Question: Count the number of objects in the diagram.
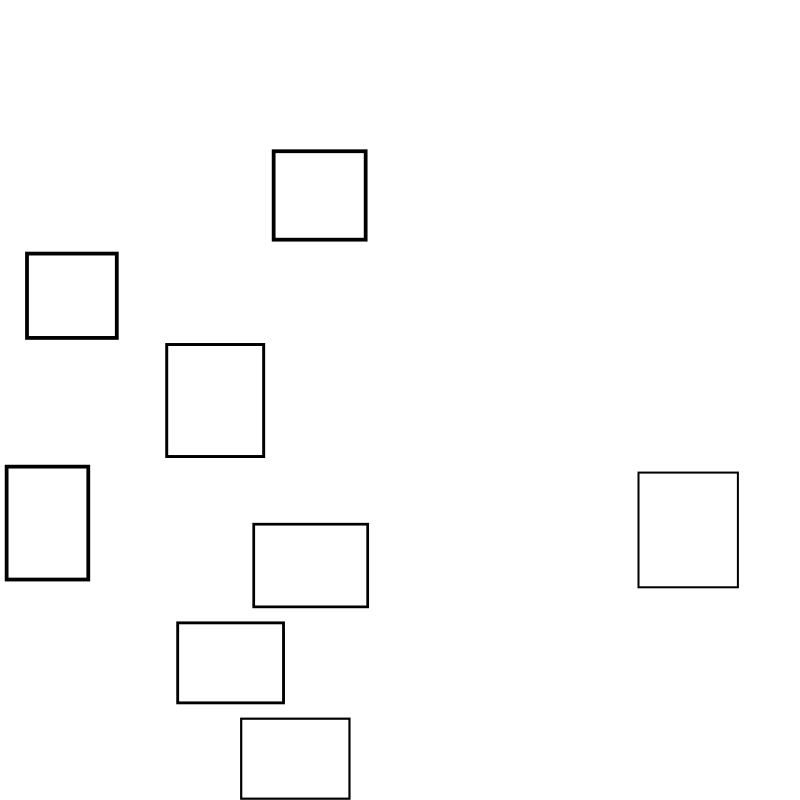
Answer: 8